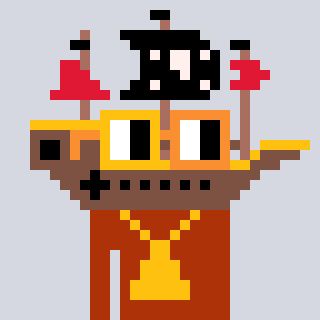
a pixel art character with square yellow and orange glasses, a pirateship-shaped head and a hotbrown-colored body on a cool background